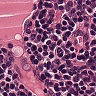
Metastatic tissue present: no